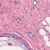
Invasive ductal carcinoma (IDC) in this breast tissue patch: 0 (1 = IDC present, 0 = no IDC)